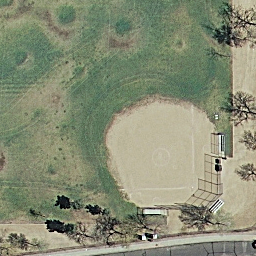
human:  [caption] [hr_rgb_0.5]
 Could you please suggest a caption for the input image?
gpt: This is a old baseball diamond .

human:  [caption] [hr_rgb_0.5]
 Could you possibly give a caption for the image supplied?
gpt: It is a small old baseball diamond .

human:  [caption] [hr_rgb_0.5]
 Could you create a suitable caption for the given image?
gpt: This is a old baseball diamond .

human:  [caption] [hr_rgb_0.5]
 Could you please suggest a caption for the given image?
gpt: It is a small baseball diamond with sand and grass .

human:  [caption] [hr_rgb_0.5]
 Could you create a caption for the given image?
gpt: This is a old baseball diamond .